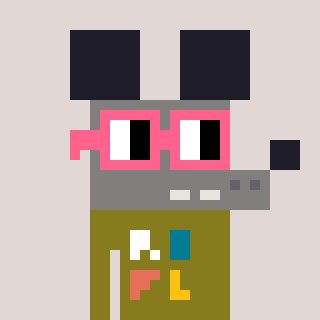
a pixel art character with square pink glasses, a mouse-shaped head and a gunk-colored body on a warm background